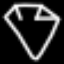
Label: diamond